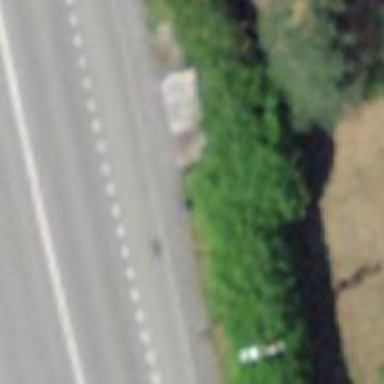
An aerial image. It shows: Bus stop with sheltered platform for public transport.